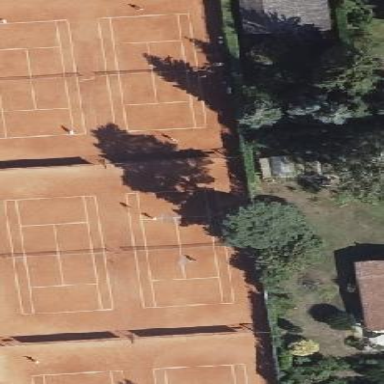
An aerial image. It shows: Clay tennis court on the leisure land pitch.